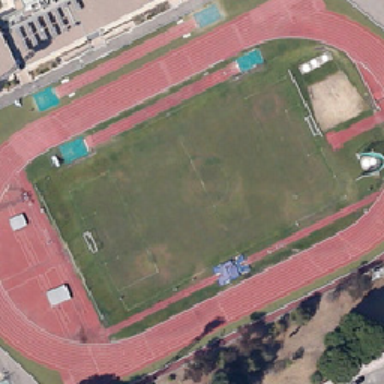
Some green trees and buildings are on both sides of the playground .